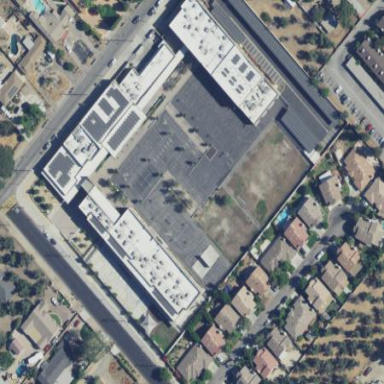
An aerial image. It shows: School.